Field crop: maize
Growth stage: 1
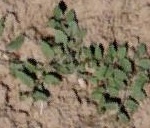
Species: convolvulus